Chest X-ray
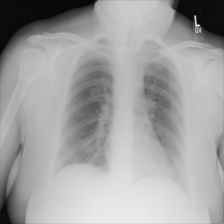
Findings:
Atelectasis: negative
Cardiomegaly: negative
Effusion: negative
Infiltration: negative
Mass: negative
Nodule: positive
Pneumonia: negative
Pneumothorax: negative
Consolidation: negative
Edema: negative
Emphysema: negative
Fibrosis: negative
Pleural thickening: negative
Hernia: negative